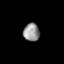
Tissue: prostate
Cell type: T cells
Senescence score: 0.7282
Nuclear area (px): 285
Mean DAPI intensity: 147.484